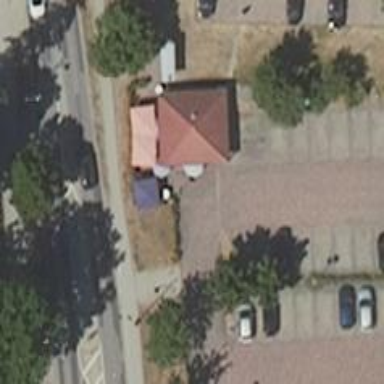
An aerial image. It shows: Fast food establishment.